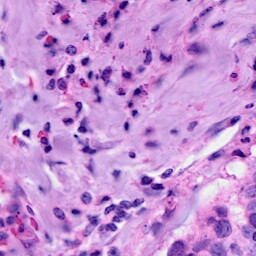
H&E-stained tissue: Breast